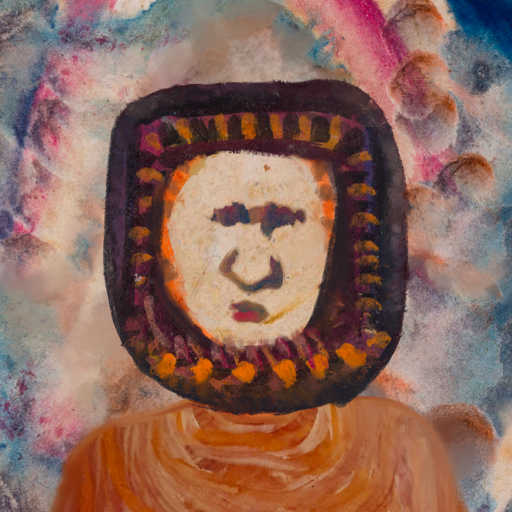
Background: Rupkatha, Head And Neck Front: Rupkatha, Face Front: In_The_Sun, Bust: Pious_Lady, Hair Front: Doll, Head Accessory: Blank, Second Necklace: Blank, Necklace: Blank, Baby: Blank